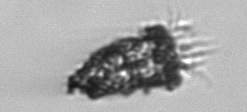
Label: Tintinnopsis